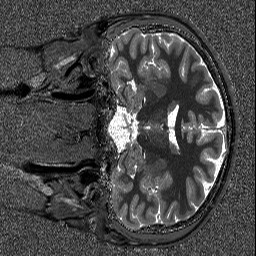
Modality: T1map
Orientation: coronal
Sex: male